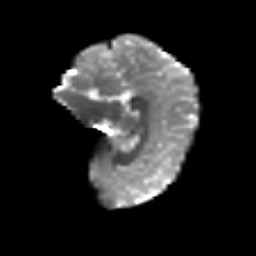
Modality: T2w
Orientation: sagittal
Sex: female
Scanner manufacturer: siemens
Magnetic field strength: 3 T
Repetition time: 5 s
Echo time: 0.071 s